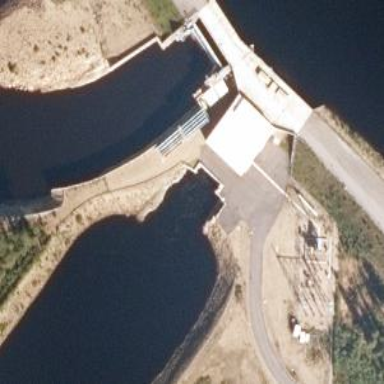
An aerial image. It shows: Hydro power generator.